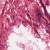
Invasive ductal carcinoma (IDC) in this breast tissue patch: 0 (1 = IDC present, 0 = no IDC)